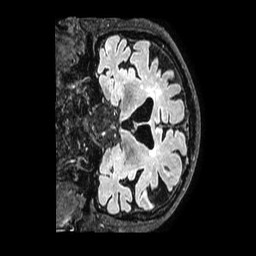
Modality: FLAIR
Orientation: coronal
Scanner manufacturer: philips
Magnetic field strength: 3 T
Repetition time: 4.8 s
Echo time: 0.34 s